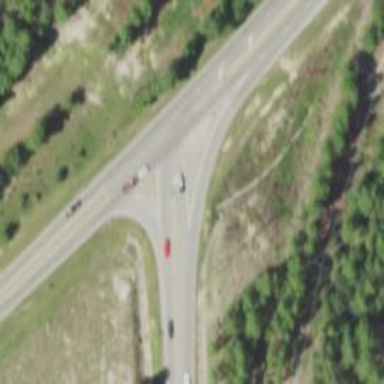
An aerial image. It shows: Trunk link highway.